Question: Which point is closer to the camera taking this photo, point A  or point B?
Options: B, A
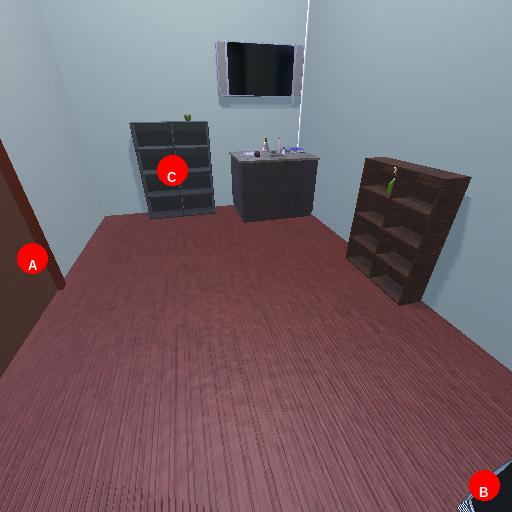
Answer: B